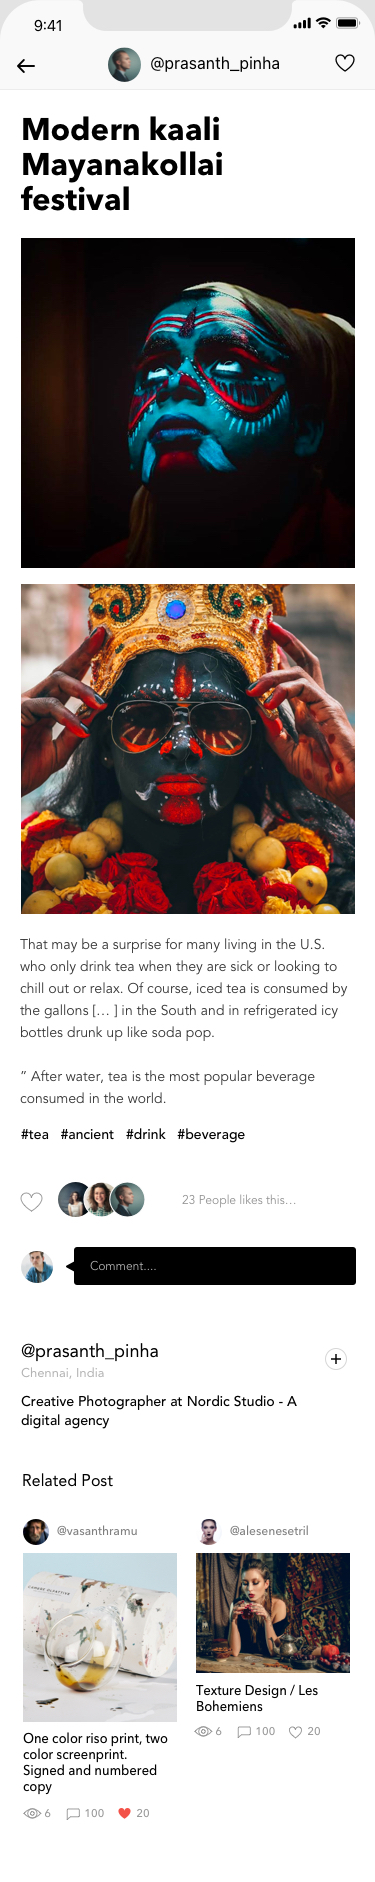
Text in this UI design:
@prasanth_pinha
Modern kaali
Mayanakollai festival
Comment....
23 People likes this…
Creative Photographer at Nordic Studio - A digital agency
@prasanth_pinha
Chennai, India
That may be a surprise for many living in the U.S. who only drink tea when they are sick or looking to chill out or relax. Of course, iced tea is consumed by the gallons [… ] in the South and in refrigerated icy bottles drunk up like soda pop.

” After water, tea is the most popular beverage consumed in the world.

#tea   #ancient   #drink   #beverage
Related Post
@vasanthramu
One color riso print, two color screenprint.
Signed and numbered copy

6
100
20
@alesenesetril
Texture Design / Les Bohemiens
6
100
20